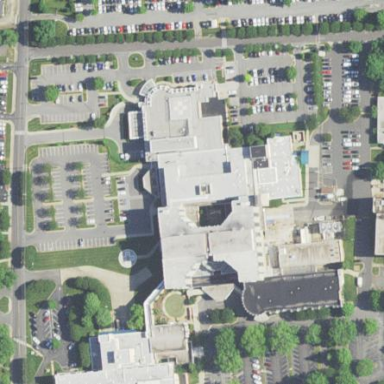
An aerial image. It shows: Healthcare facility identified as hospital.